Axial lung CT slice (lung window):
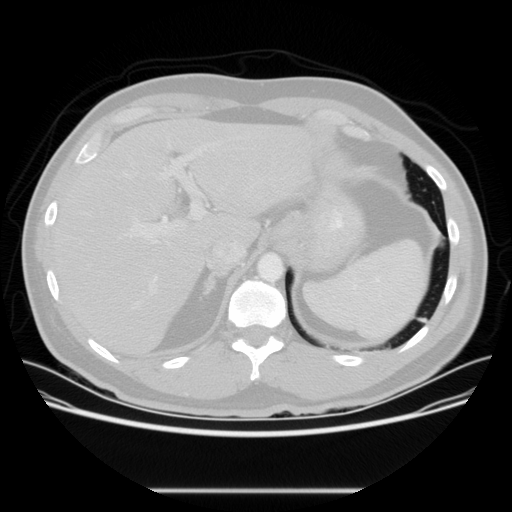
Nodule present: no